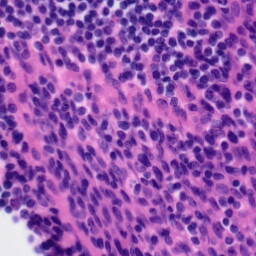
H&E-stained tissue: Tonsil